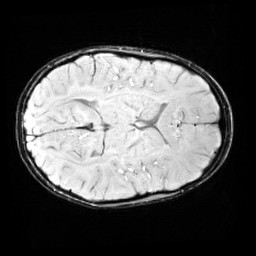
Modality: SWI
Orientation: axial
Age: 10
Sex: female
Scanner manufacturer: siemens
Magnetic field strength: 3 T
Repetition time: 0.027 s
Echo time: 0.02 s